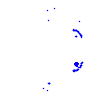
Particle: kaon